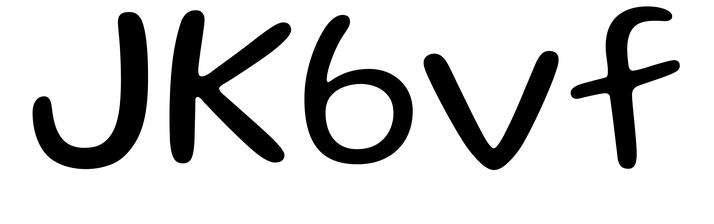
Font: Gluten_Light